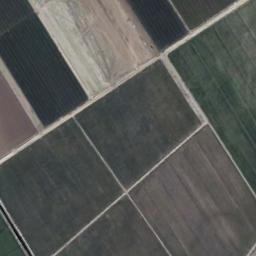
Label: rectangular_farmland